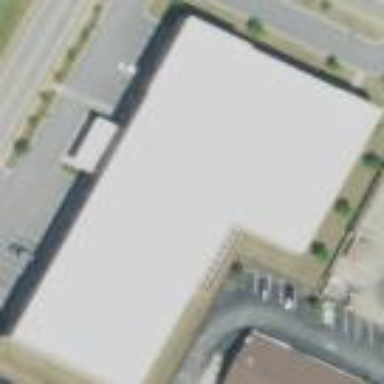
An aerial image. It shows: Building used for storage rental.